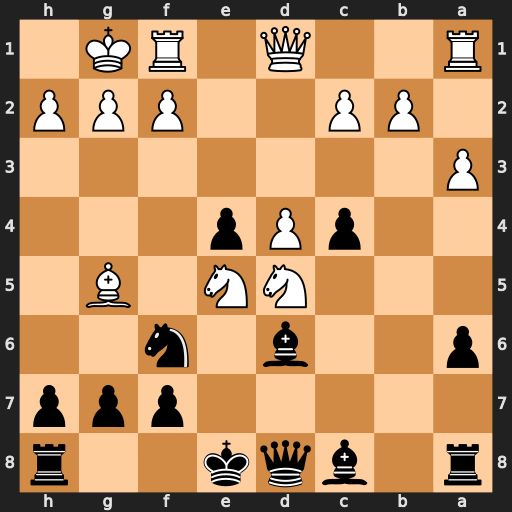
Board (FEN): r1bqk2r/5ppp/p2b1n2/3NN1B1/2pPp3/P7/1PP2PPP/R2Q1RK1
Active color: b
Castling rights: kq
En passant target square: -
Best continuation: Bxe5 dxe5 Qxd5 exf6 Qxg5